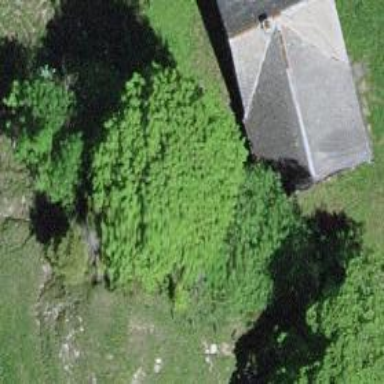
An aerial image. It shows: Beautiful tree in nature.